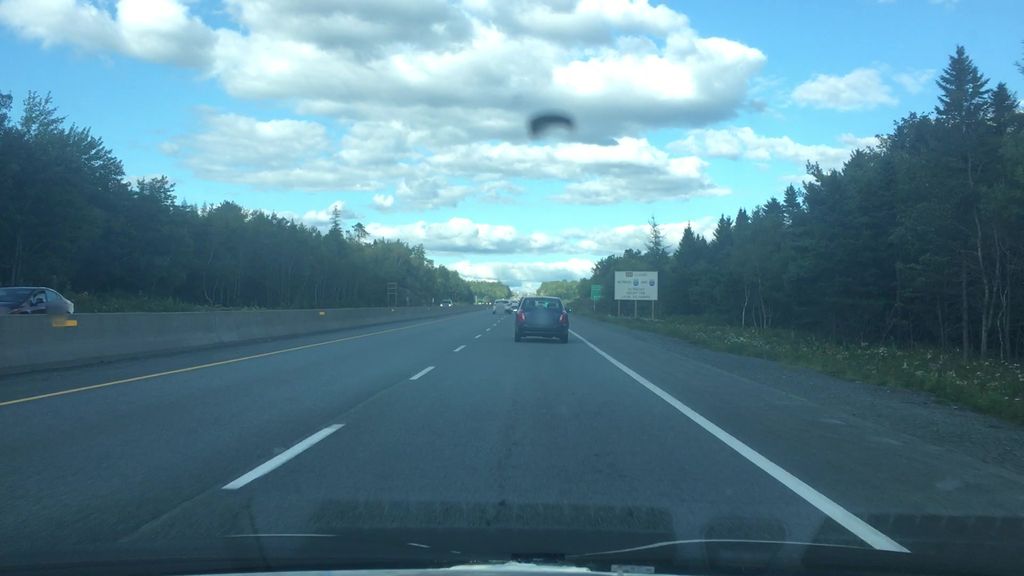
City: halifax